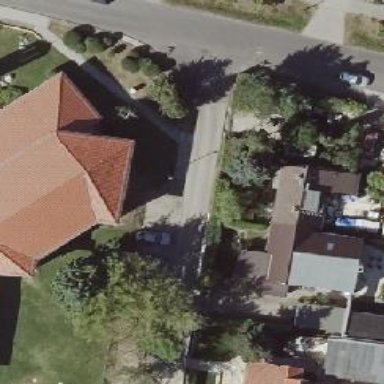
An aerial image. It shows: Residential road.